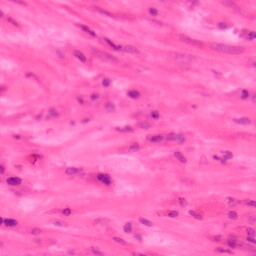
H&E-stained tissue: Colon